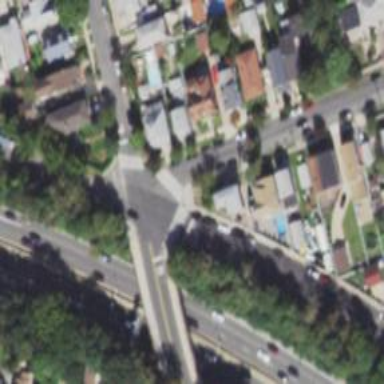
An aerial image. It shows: Marked road crossing.